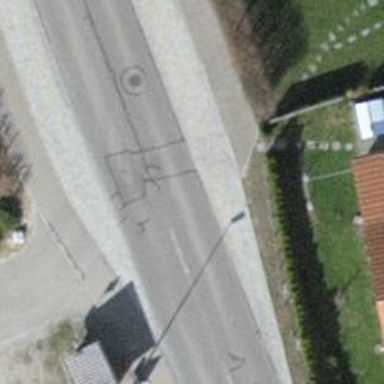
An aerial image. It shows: Unmarked crossing on the road.